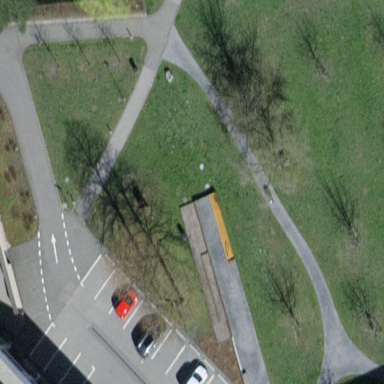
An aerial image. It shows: Park.